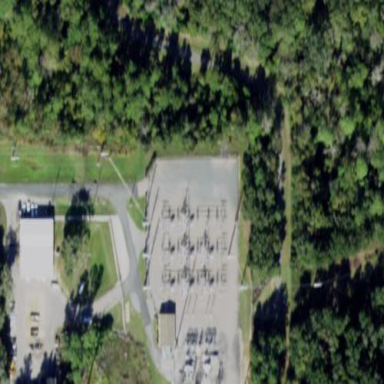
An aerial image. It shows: Outdoor distribution level power substation.